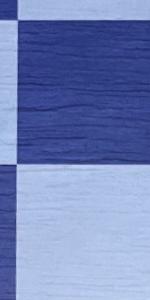
Label: Empty